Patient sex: M
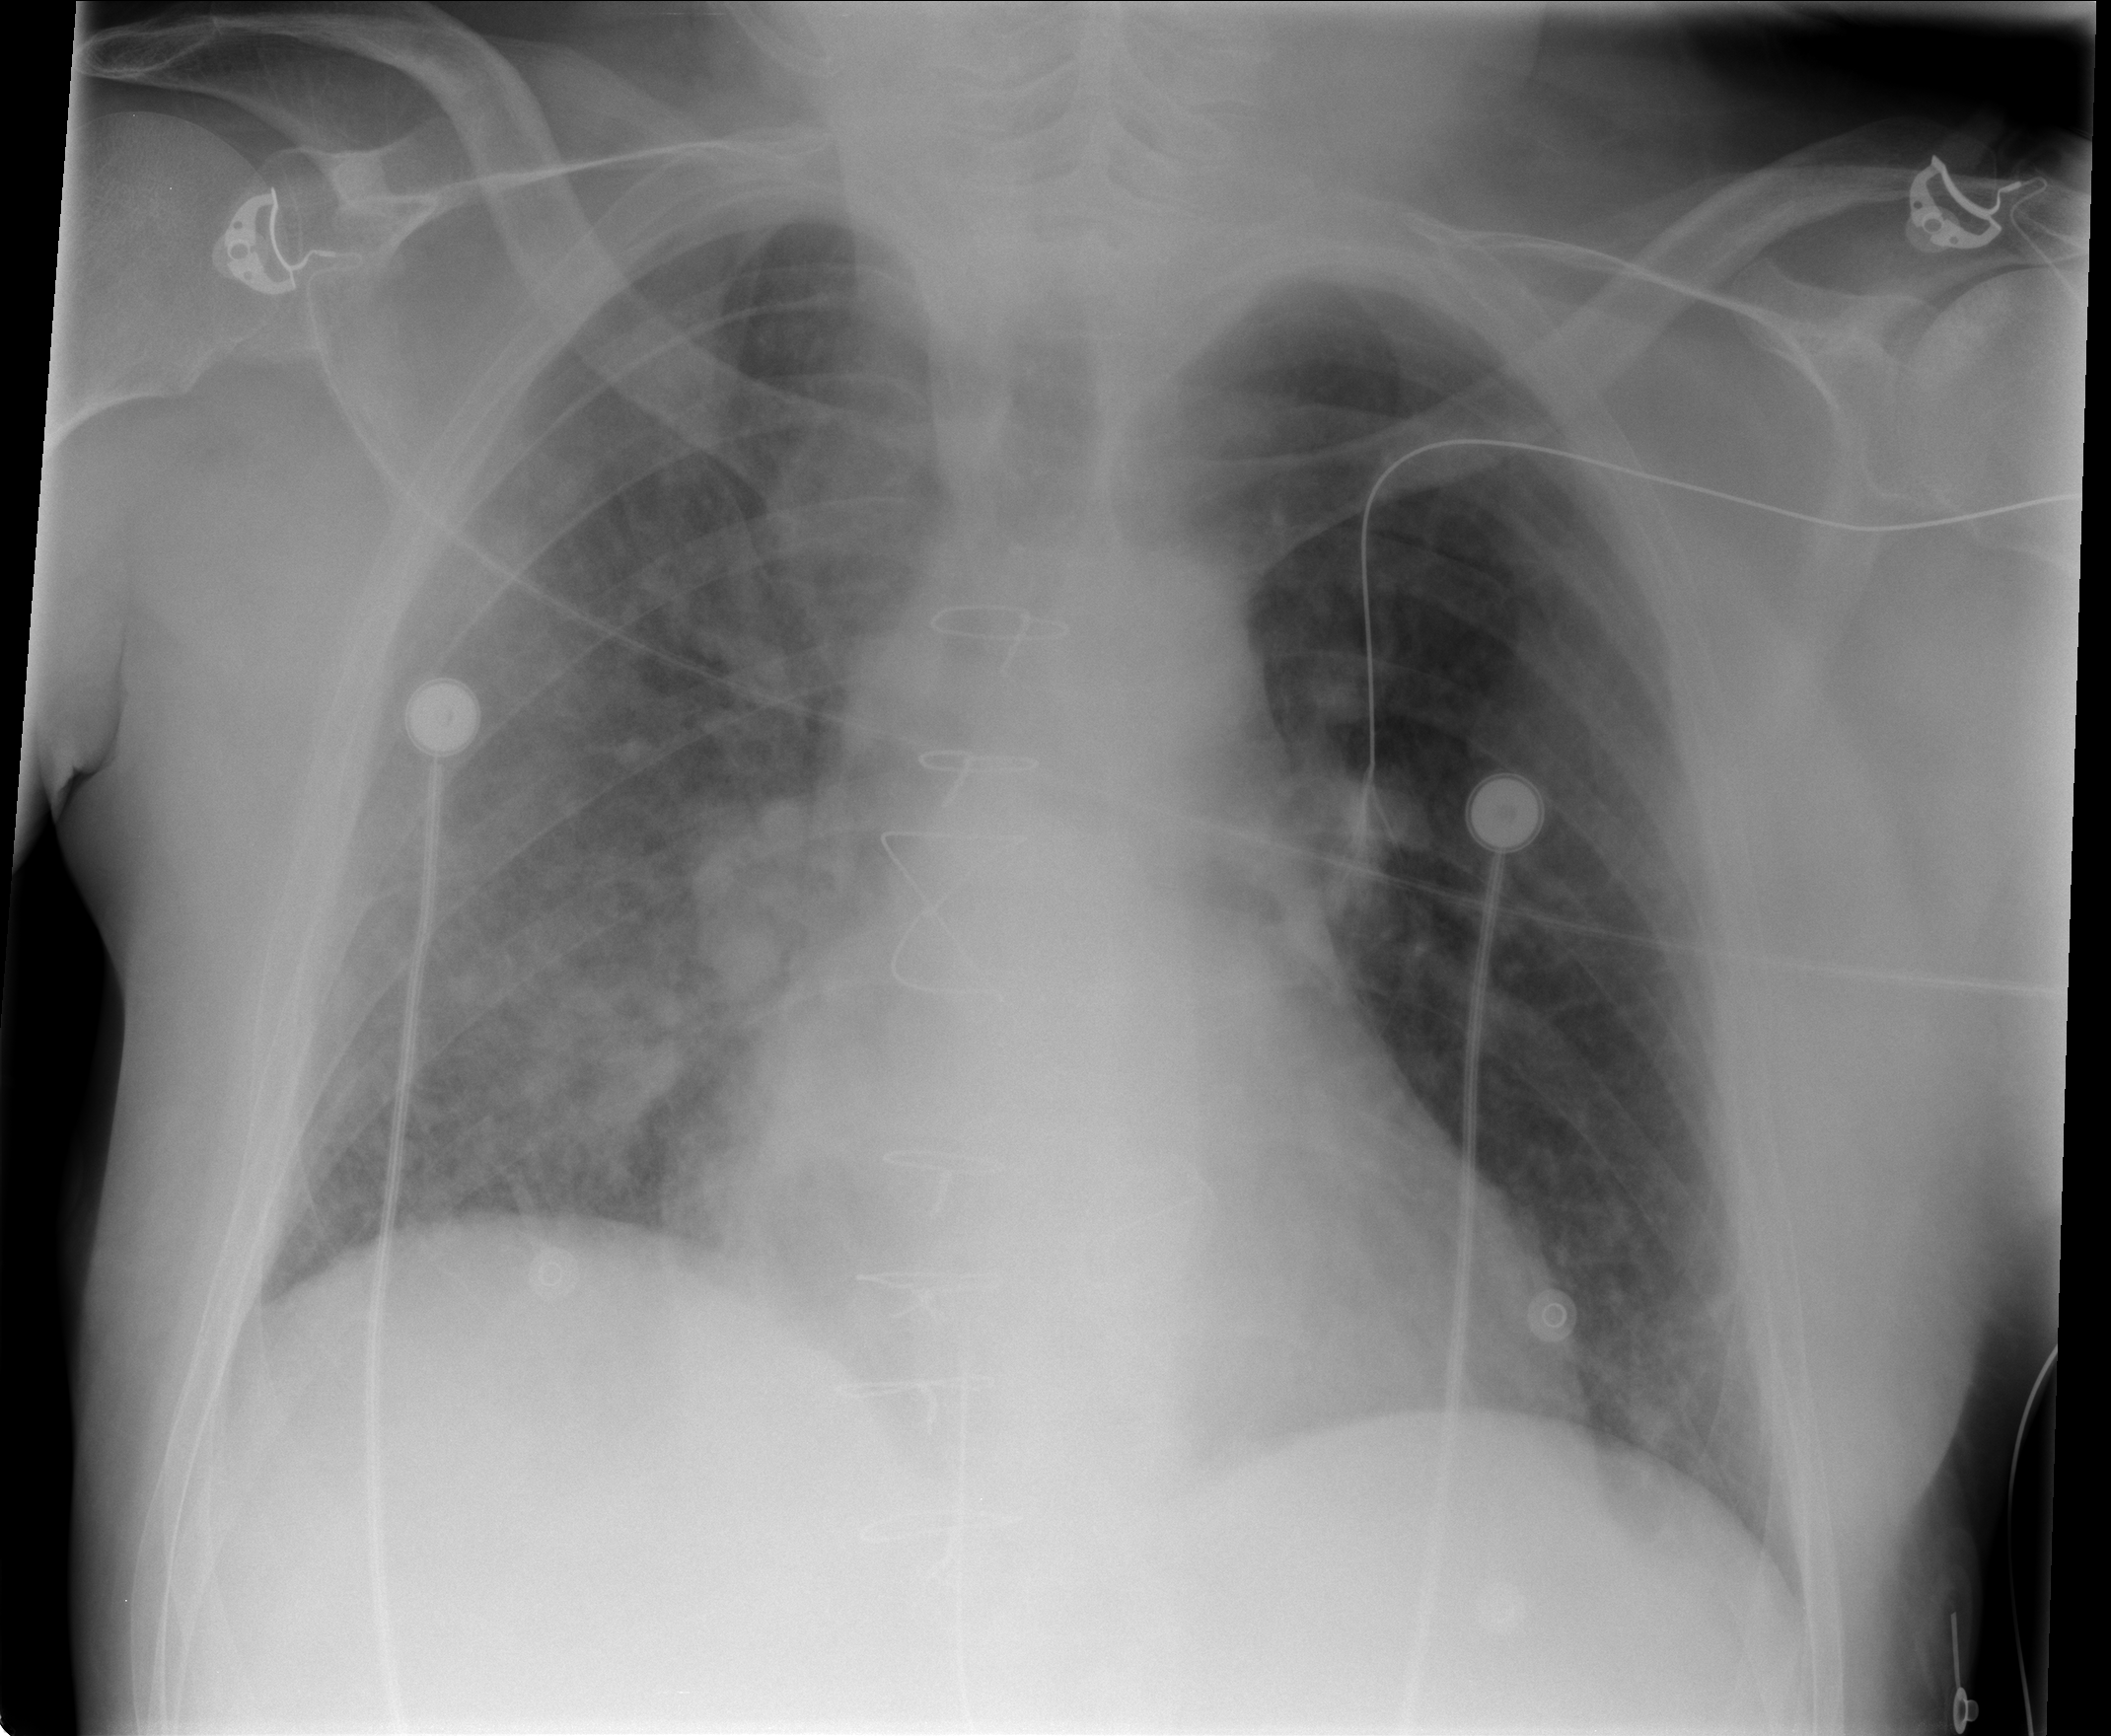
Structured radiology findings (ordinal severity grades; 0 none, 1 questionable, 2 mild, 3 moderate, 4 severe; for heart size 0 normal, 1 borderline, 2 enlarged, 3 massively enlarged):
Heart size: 0
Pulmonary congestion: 0
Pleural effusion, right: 0
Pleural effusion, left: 0
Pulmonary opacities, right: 3
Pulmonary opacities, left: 0
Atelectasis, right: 0
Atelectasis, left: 0